Field crop: maize
Growth stage: 2
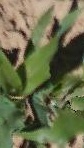
Species: maize